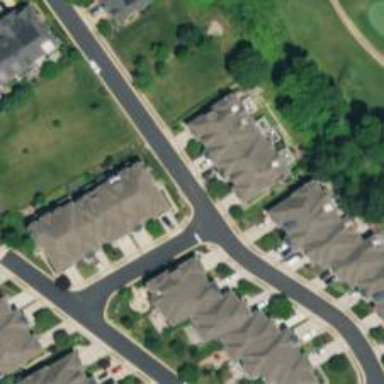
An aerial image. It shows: Asphalt road designated as living street.